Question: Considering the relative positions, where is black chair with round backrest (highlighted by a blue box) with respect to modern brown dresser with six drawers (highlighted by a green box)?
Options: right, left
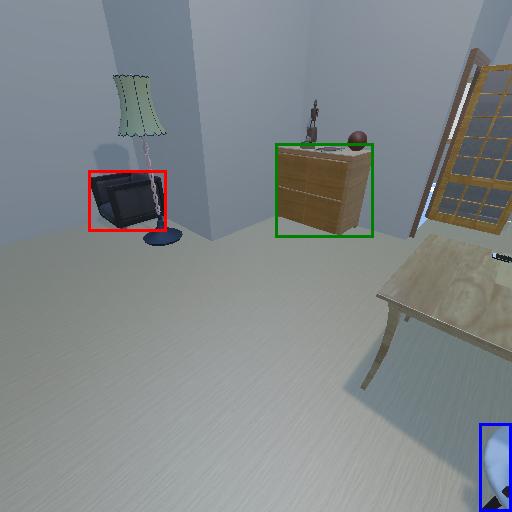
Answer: right